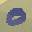
Label: 0